Field crop: maize
Growth stage: 2
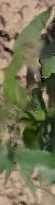
Species: maize